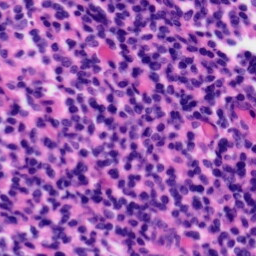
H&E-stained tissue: Tonsil